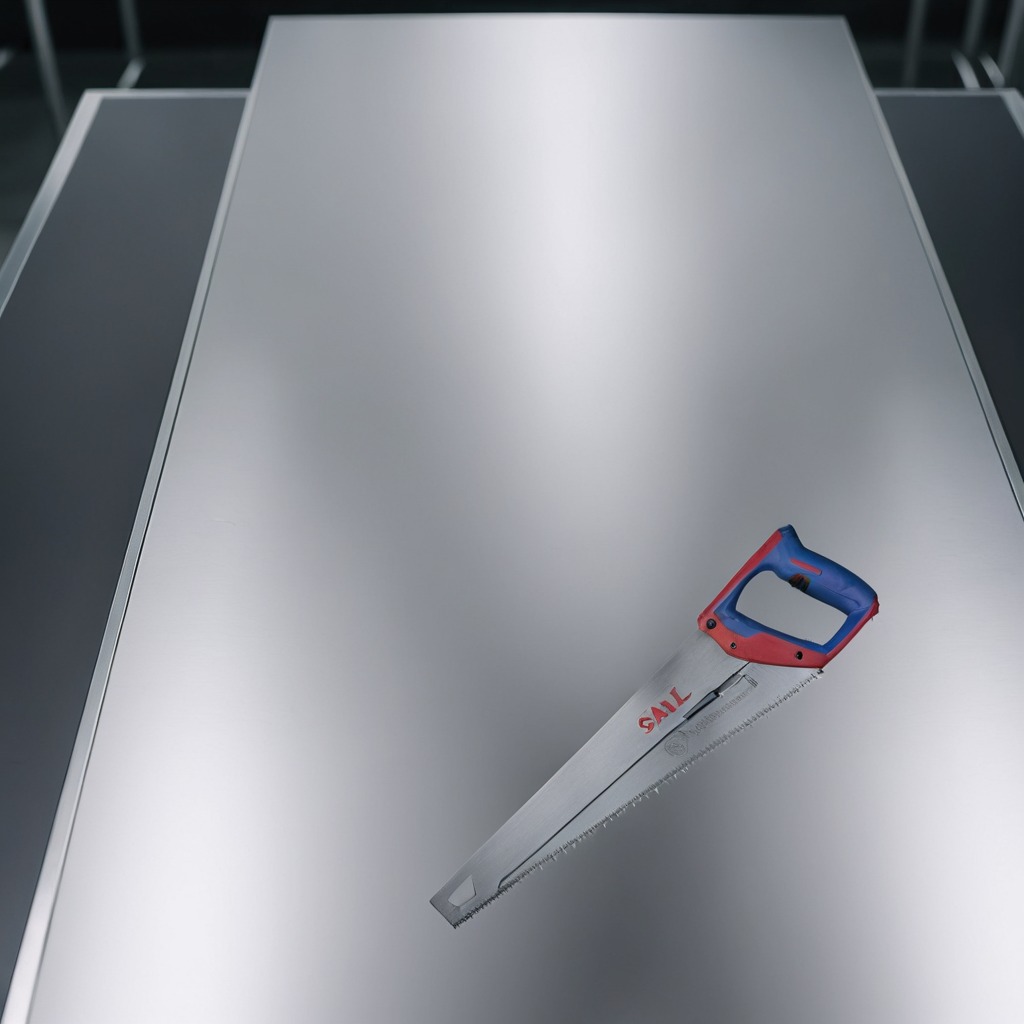
A handheld metal saw lies on a stainless steel table in a high-end prototyping lab.